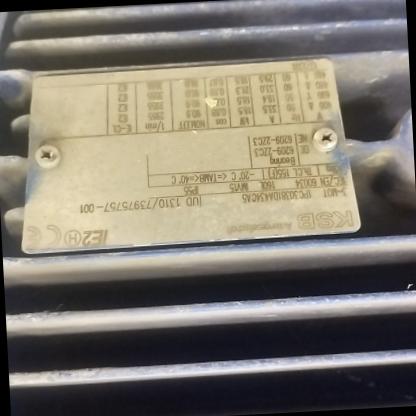
Klasa: tabliczka-znamionowa